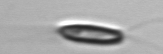
Label: Chrysochromulina